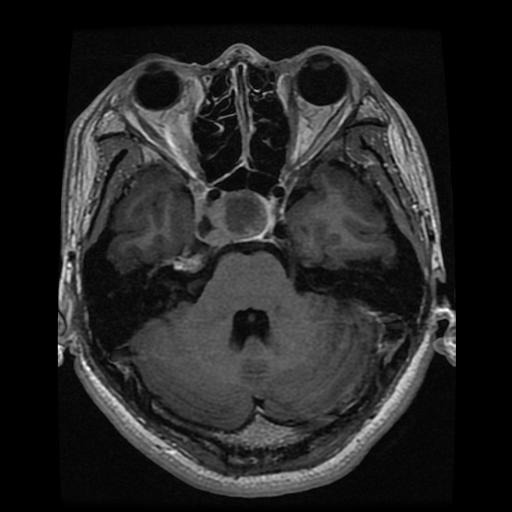
Label: pituitary